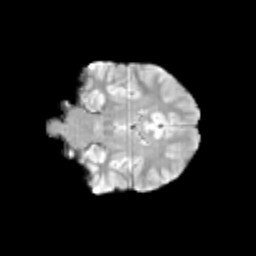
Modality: T2w
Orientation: coronal
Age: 9
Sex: male
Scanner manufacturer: siemens
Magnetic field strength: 3 T
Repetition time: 3.8 s
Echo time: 0.07 s